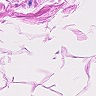
Metastatic tissue present: no